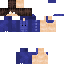
A female human skin with medium skin, wearing brown long hair dressed in a blue hoodie and blue pants, featuring a closed mouth.